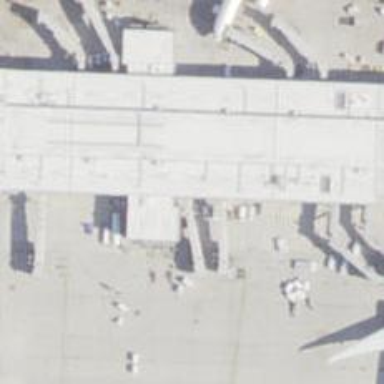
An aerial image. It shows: Airport gate.